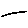
Label: line